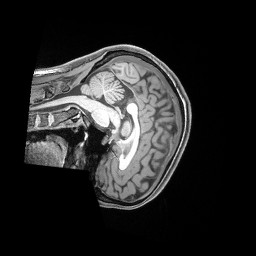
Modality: T1w
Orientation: sagittal
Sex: female
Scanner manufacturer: siemens
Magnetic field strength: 3 T
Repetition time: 2.4 s
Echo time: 0.00222 s